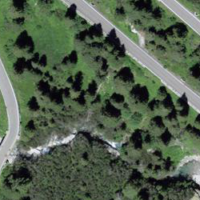
EUNIS habitat code: 44
Species observed at this site:
Periparus ater